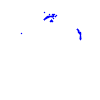
Particle: kaon